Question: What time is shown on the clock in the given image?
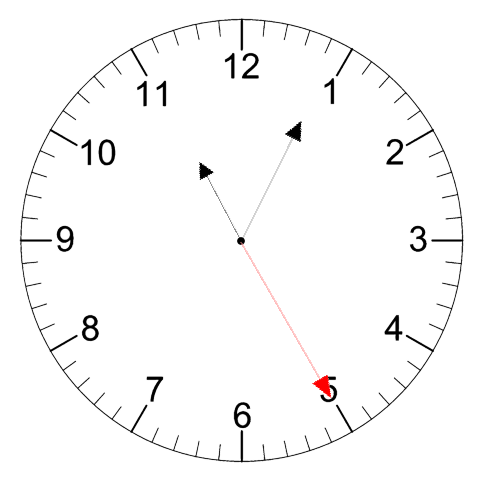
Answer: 11:04:25